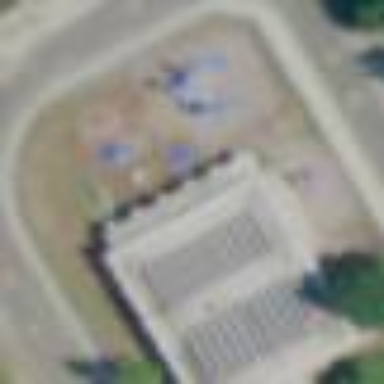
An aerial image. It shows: Playground area for leisure land.